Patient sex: M
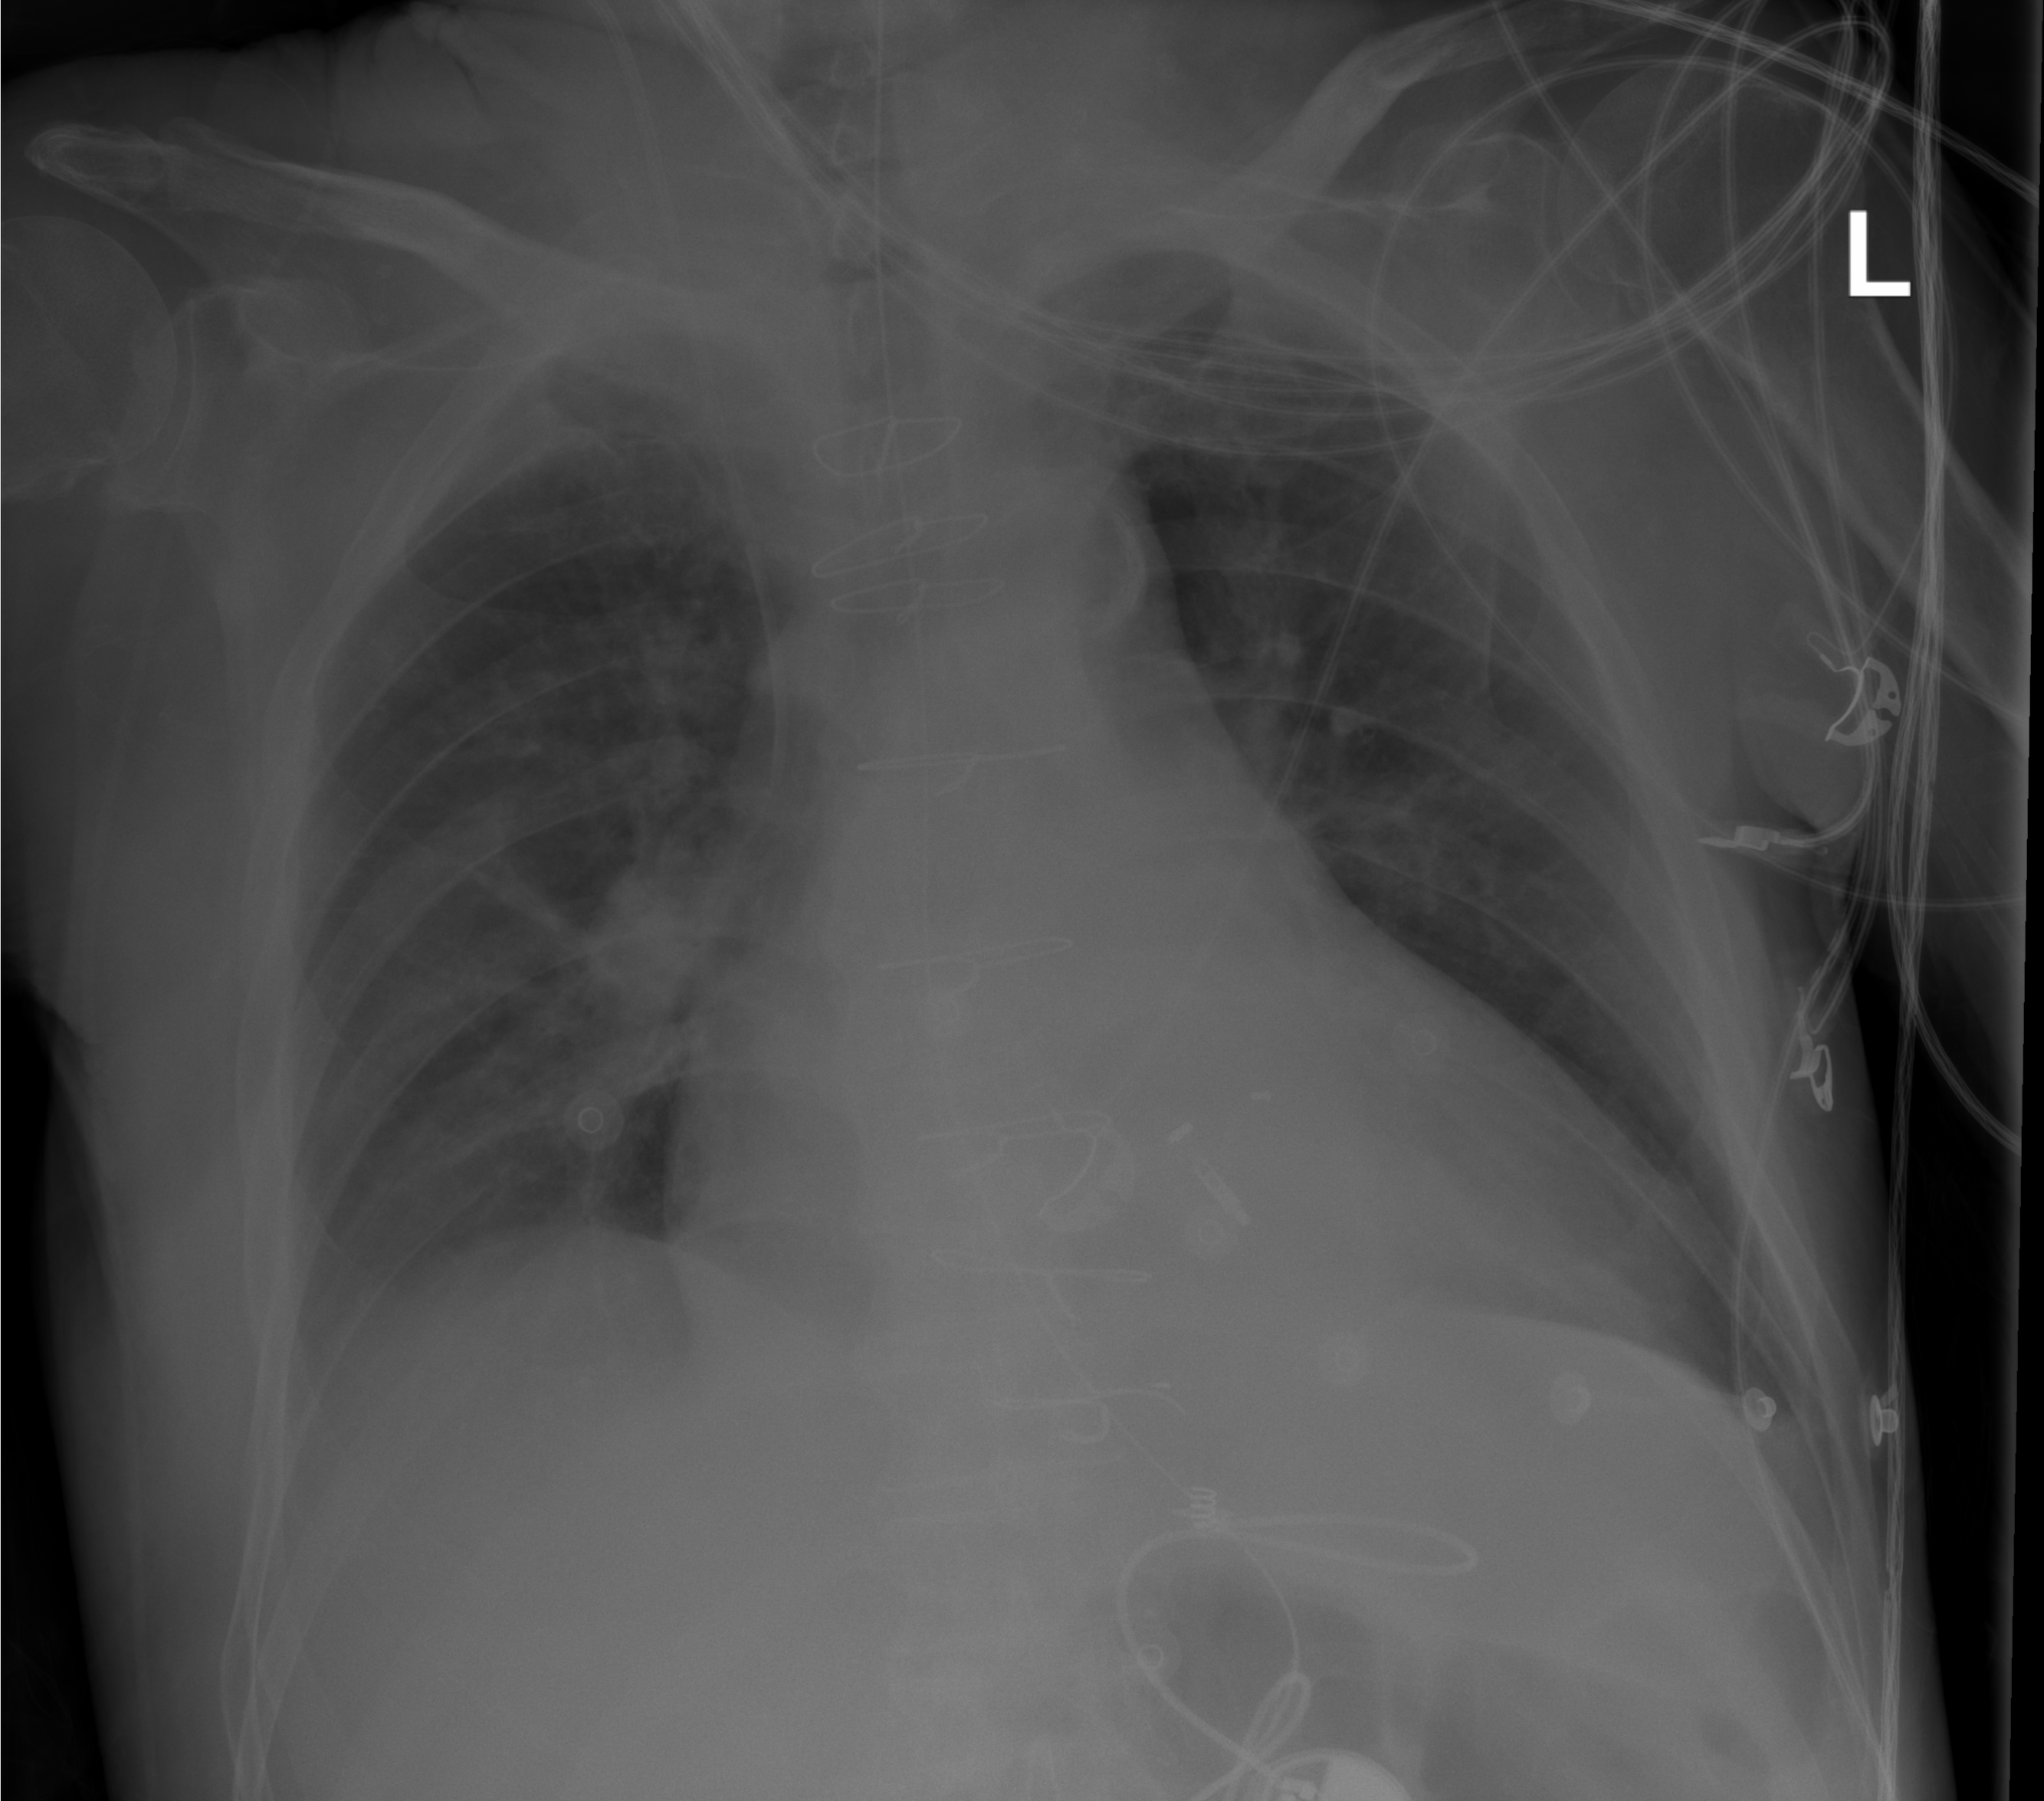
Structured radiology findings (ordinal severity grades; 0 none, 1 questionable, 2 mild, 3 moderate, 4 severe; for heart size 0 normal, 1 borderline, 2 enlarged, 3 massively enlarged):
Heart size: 2
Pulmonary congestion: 0
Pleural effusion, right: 1
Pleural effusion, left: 0
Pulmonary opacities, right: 0
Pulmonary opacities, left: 0
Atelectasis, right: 1
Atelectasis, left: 0